Question: this is my html page

In the above picture, I want label client to be in center of select box. How can I do this?
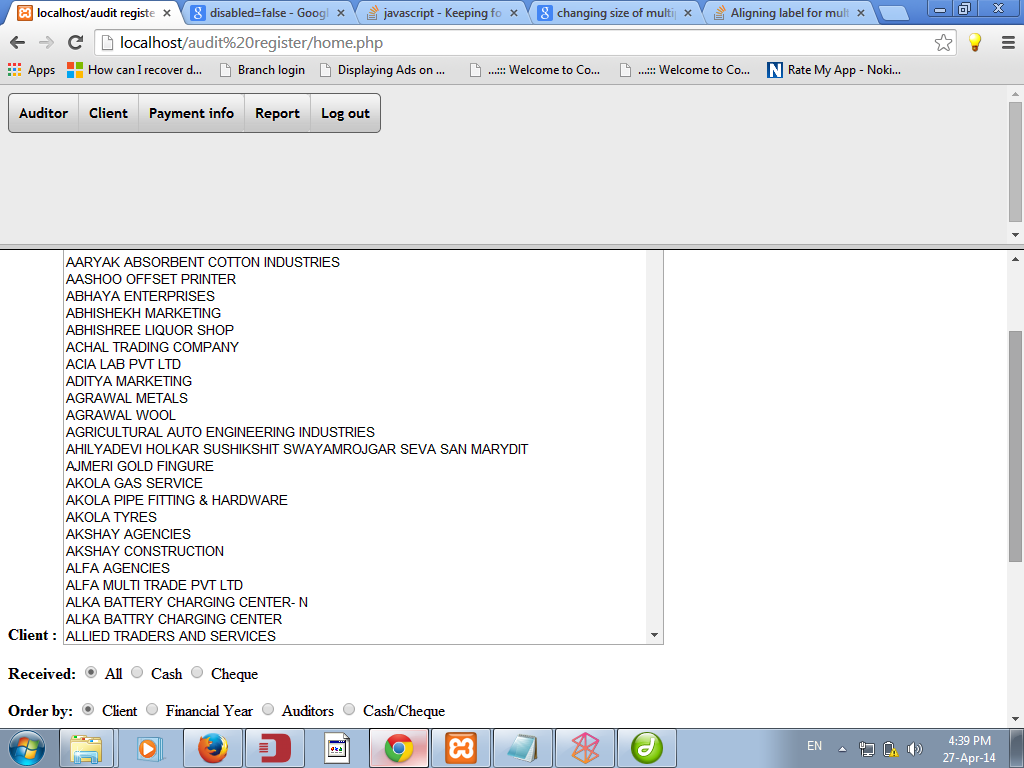
Answer: <URL>
'''
label,select {
display: inline-block;
vertical-align: middle;
}
'''